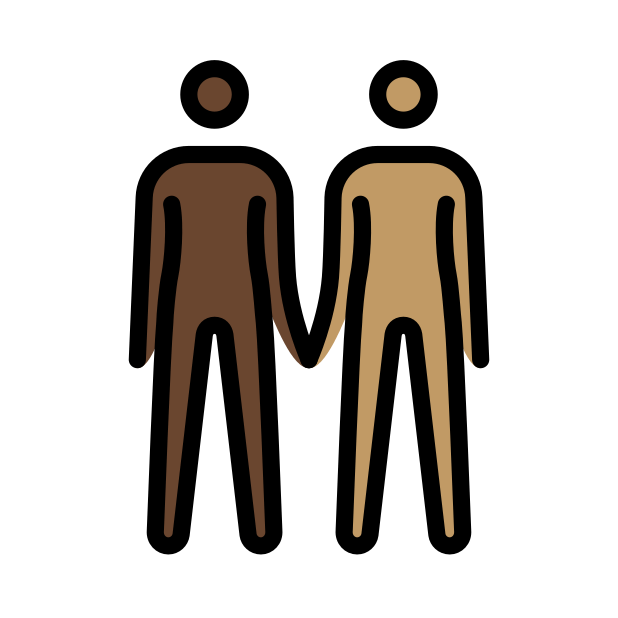
people holding hands: dark skin tone, medium skin tone